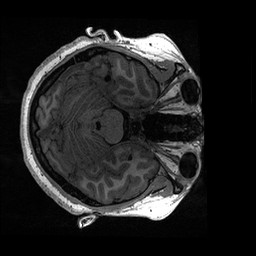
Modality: T1w
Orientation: axial
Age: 19
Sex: female
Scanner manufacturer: ge
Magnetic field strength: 3 T
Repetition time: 0.006952 s
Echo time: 0.00292 s